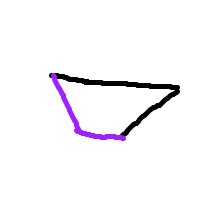
Shape: trapezoid